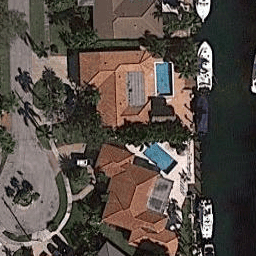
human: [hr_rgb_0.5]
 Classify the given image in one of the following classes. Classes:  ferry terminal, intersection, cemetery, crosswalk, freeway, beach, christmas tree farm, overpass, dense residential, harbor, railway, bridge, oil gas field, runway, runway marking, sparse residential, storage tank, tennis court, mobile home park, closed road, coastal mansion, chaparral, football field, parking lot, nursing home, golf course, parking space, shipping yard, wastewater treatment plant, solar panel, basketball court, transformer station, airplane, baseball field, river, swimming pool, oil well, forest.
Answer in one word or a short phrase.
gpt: coastal mansion